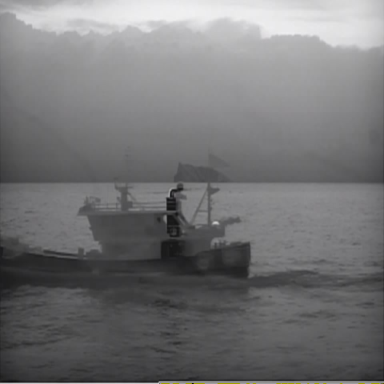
There is a bulk_carrier in the infrared image.